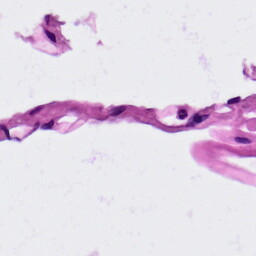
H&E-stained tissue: Lung